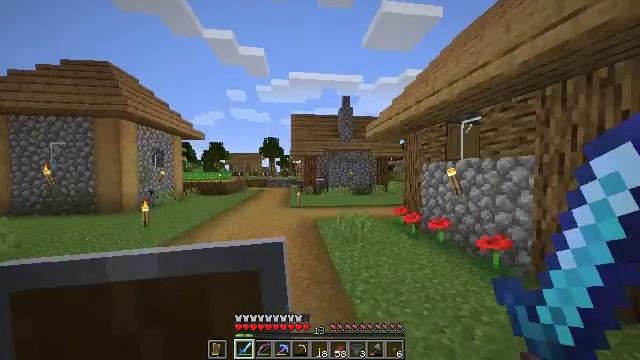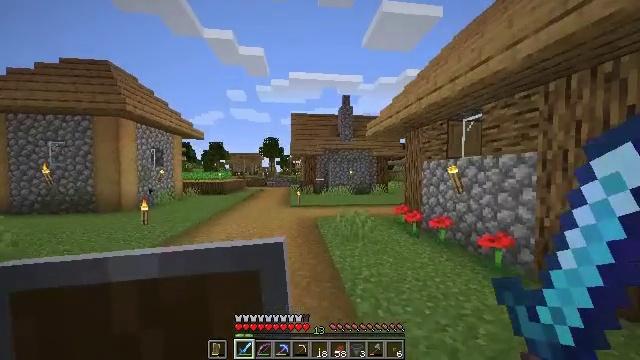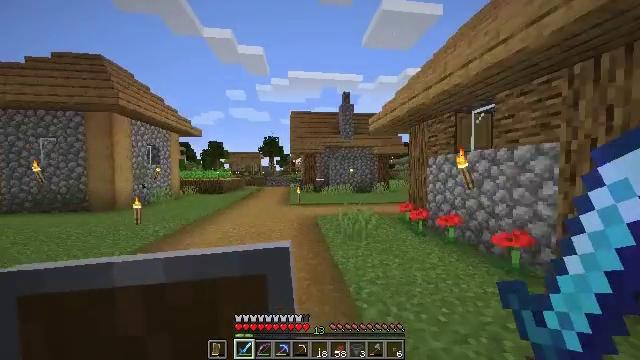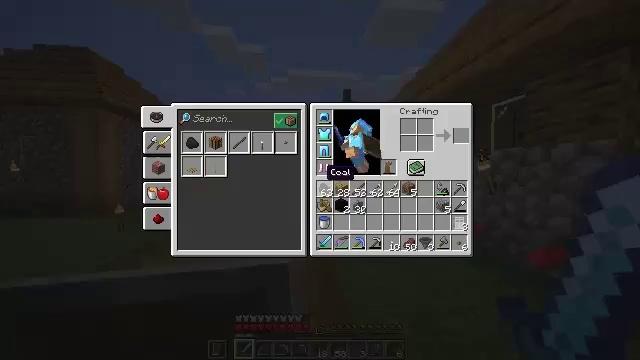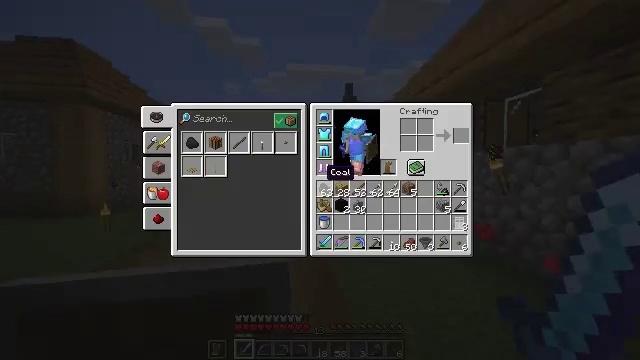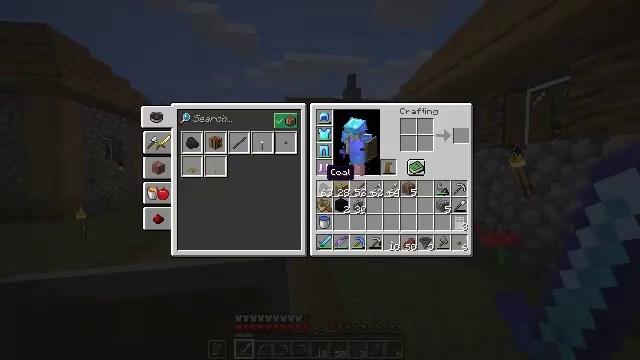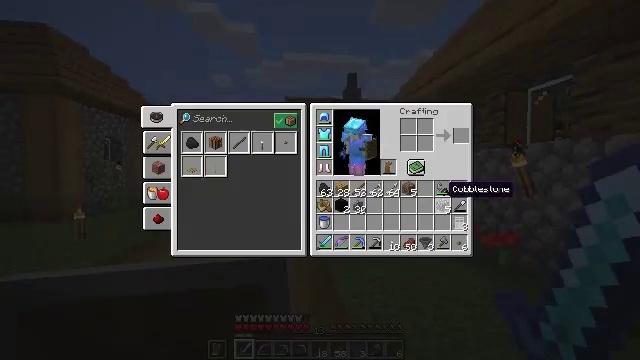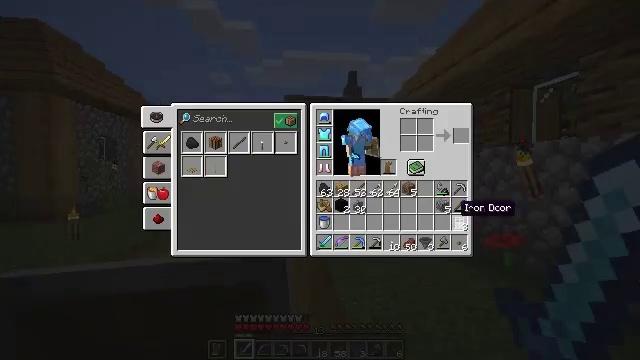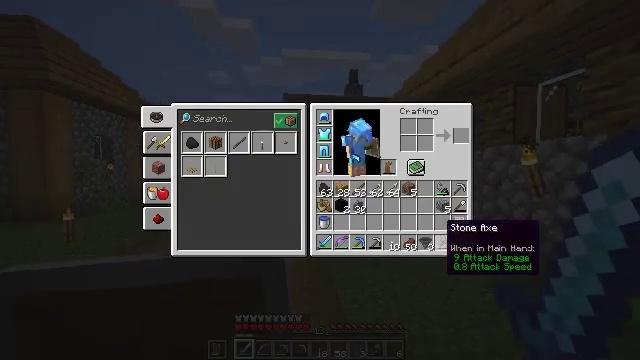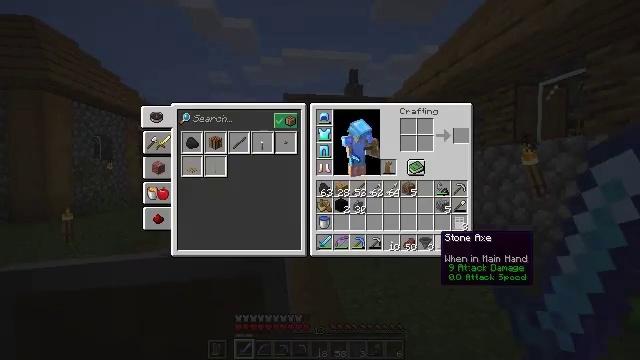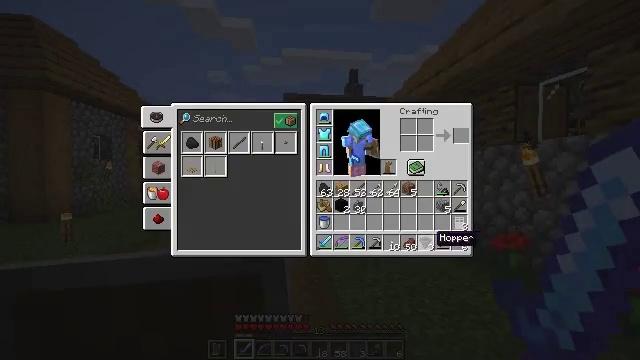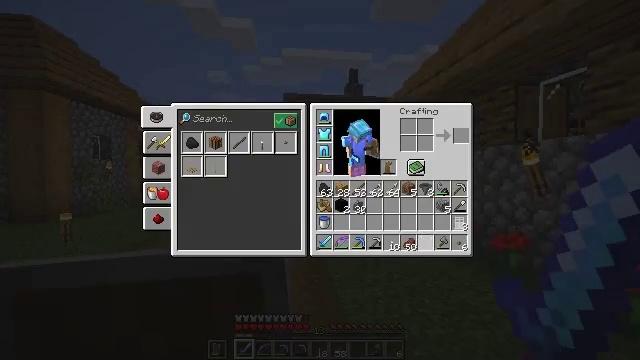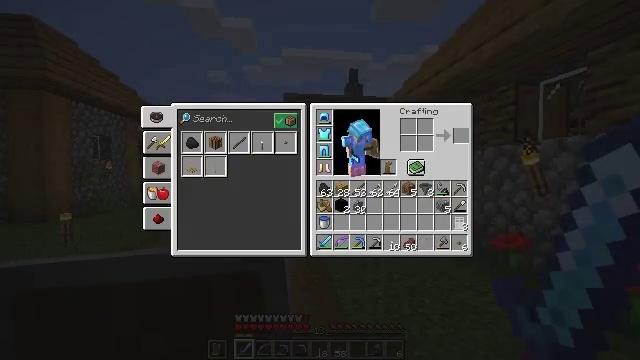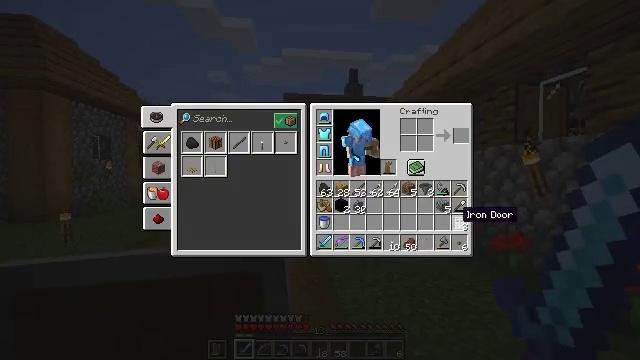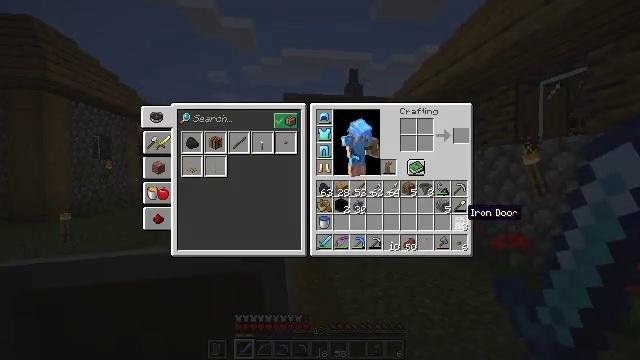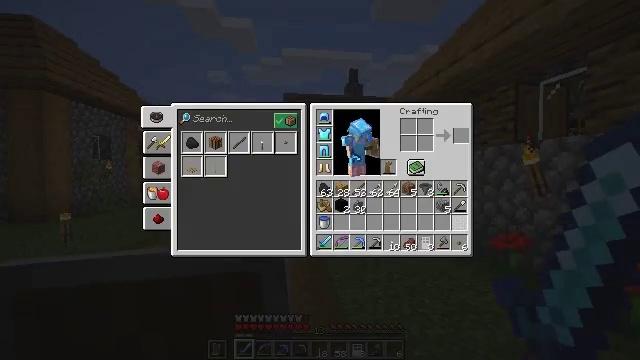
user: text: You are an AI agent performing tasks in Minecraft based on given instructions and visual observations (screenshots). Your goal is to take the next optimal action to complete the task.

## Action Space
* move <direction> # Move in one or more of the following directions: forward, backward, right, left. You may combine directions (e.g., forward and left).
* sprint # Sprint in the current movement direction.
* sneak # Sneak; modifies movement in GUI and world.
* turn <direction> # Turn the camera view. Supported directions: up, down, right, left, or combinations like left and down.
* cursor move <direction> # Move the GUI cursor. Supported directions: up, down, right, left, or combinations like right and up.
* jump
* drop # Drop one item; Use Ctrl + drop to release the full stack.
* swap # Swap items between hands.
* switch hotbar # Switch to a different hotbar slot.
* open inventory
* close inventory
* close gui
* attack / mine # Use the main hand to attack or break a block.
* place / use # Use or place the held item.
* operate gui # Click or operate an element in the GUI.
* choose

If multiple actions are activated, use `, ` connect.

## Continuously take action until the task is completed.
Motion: motion action
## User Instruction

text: Collect the oak door by breaking it.
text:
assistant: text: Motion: move forward
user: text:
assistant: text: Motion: move forward
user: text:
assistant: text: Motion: move forward, open inventory
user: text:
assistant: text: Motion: move forward, open inventory
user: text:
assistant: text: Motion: move forward
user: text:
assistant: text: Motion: cursor move right and down
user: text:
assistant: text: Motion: cursor move right and down
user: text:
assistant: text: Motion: sneak, cursor move left and down
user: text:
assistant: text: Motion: sneak, cursor move down
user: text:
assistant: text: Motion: sneak
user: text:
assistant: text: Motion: sneak, operate gui
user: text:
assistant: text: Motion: sneak, cursor move right and up, operate gui
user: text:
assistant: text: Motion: sneak, cursor move right and up
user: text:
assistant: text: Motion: sneak
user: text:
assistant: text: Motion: sneak, operate gui
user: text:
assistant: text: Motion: sneak, operate gui
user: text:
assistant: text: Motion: no_op
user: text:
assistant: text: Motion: no_op
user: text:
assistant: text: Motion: move forward
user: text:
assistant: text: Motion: move forward, sprint
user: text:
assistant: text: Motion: move forward, sprint
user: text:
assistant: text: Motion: move forward, sprint
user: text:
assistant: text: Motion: move forward, sprint, turn right and down
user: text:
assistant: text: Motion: move forward, sprint, turn right and down
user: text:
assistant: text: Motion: move forward
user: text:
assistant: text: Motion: move forward
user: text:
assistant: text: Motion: move forward
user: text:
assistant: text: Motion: move forward
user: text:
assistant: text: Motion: move forward
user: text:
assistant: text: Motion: move forward, sprint